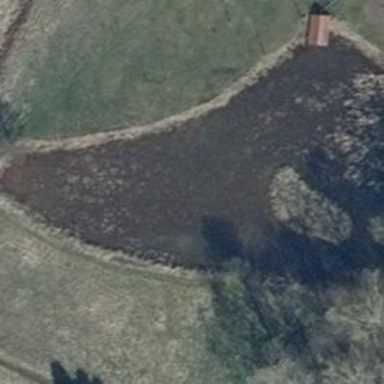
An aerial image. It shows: Serene pond surrounded by nature.